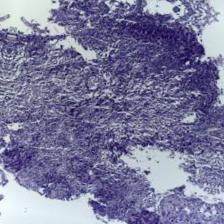
Diagnosis: OSCC